Interaction volume radius: 10 \u00c5
Interaction volume height: 10 \u00c5
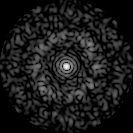
Disorder parameter: 0.8482